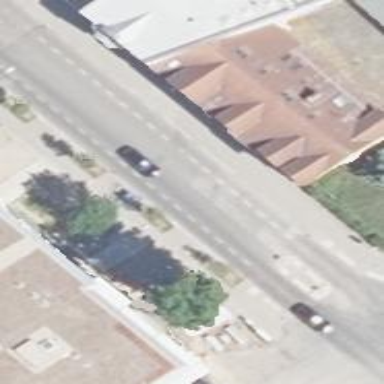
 and sidewalks on both sides. There is cycle lane on both sides of the road."